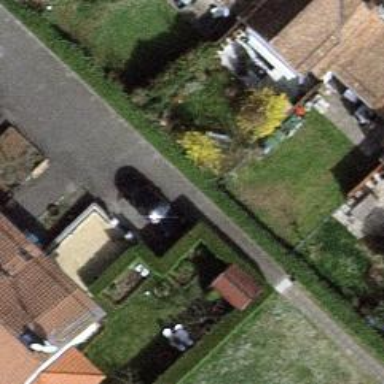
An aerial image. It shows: Living street.